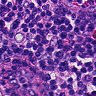
Metastatic tissue present: no